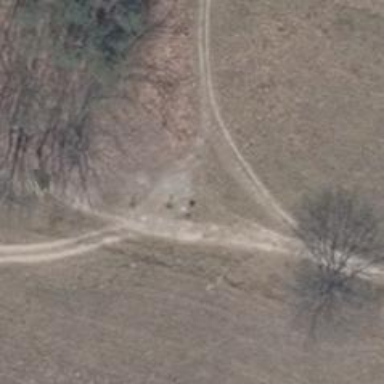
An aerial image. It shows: Path on the ground.